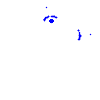
Particle: pion